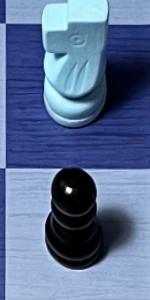
Label: Pawn_Black